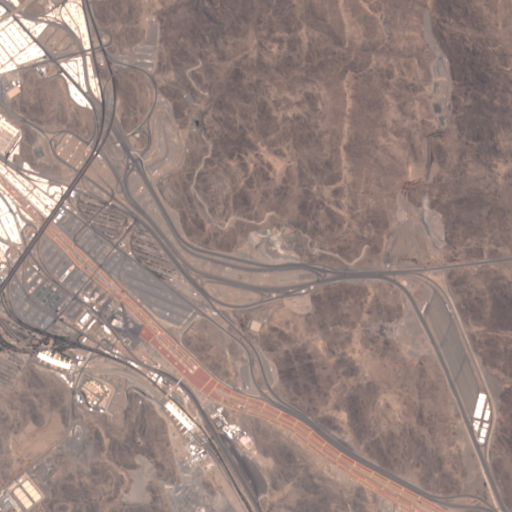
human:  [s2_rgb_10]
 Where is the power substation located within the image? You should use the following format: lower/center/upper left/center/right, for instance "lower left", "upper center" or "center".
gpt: The power substation is located in the upper left of the image.
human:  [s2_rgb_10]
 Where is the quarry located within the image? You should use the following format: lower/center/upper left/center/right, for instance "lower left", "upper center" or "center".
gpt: The quarry is located in the lower left of the image.
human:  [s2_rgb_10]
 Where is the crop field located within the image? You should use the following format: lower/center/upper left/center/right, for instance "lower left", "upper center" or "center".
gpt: There is no crop field in the image.